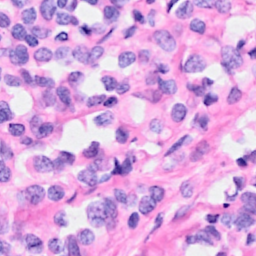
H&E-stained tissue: Breast